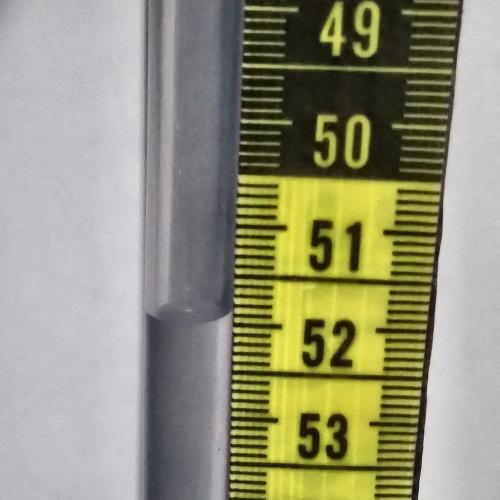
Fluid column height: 51.9 cm